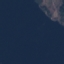
Label: SeaLake